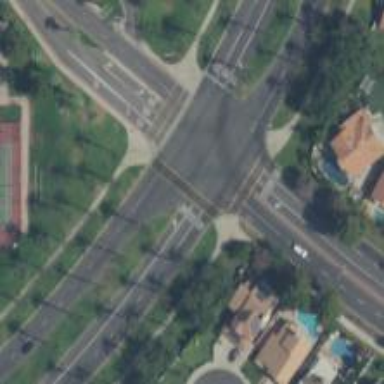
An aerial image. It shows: Marked crossing on footway.